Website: walmart
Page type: payment
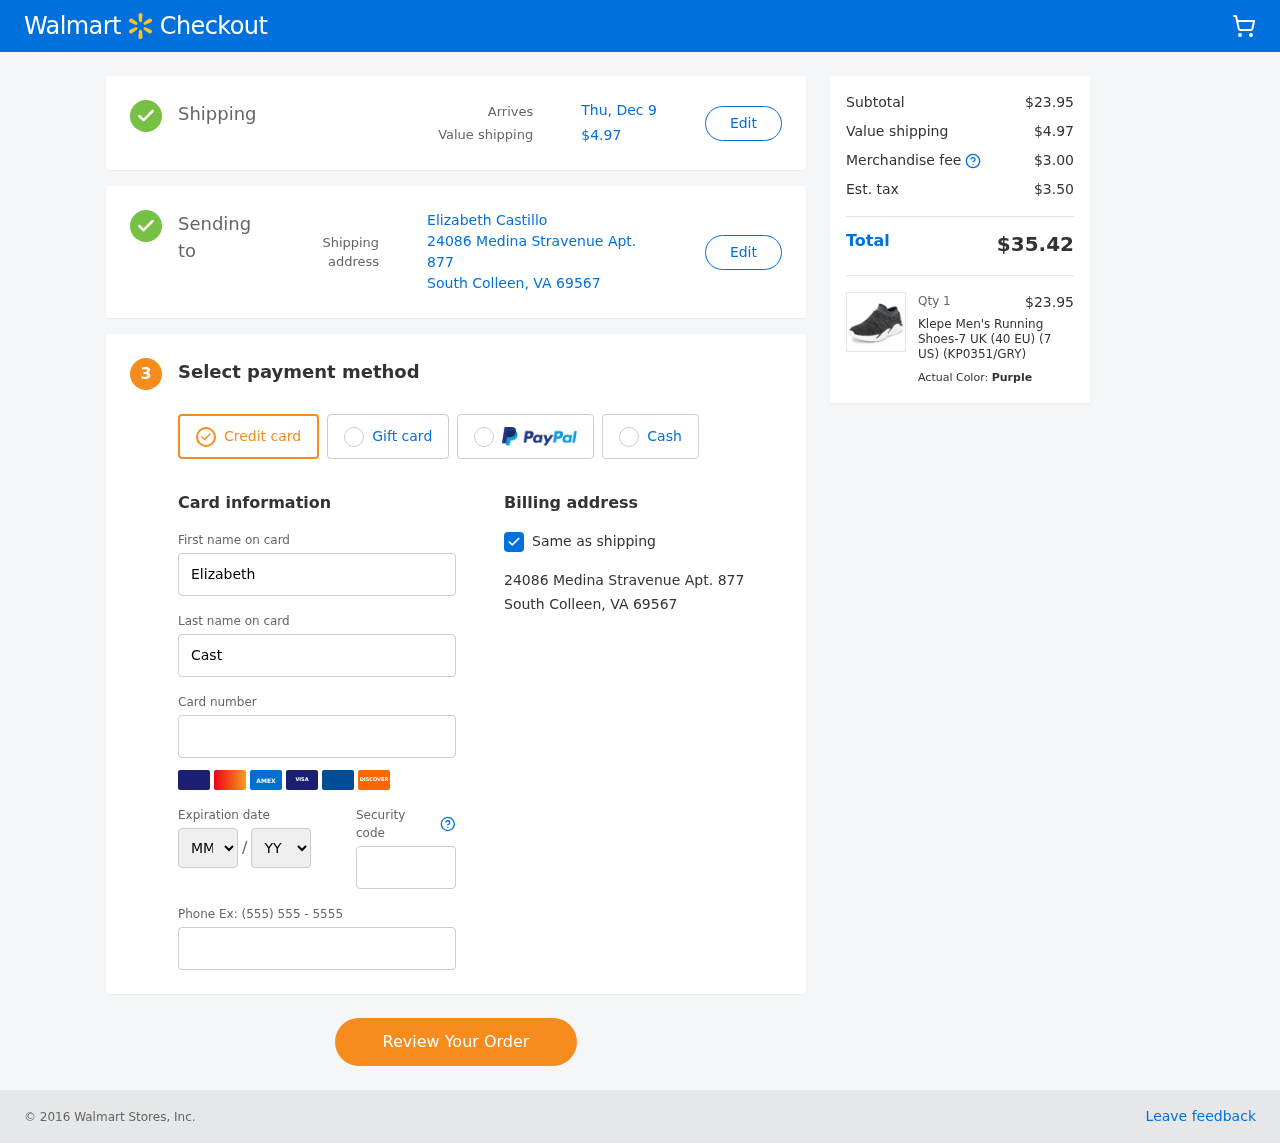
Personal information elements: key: PII_CARD_EXPIRY_MONTH
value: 05
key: PII_CARD_EXPIRY_YEAR
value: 26
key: PII_CITY_STATE_ZIP
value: South Colleen, VA 69567
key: PII_FULLNAME
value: Elizabeth Castillo
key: PII_STREET
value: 24086 Medina Stravenue Apt. 877
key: PII_FIRSTNAME
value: Elizabeth
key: PII_LASTNAME
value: Castillo
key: PII_CARD_NUMBER
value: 2242 5430 1963 3455
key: PII_CARD_CVV
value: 520
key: PII_PHONE
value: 3492510509
Product elements: key: PRODUCT1_NAME
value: Klepe Men's Running Shoes-7 UK (40 EU) (7 US) (KP0351/GRY)
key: PRODUCT1_PRICE
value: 23.95
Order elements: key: ORDER_DELIVERY_DATE
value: Thu, Dec 9
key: ORDER_SHIPPING_COST
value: $4.97
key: ORDER_SUBTOTAL
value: $23.95
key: ORDER_MERCHANDISE_FEE
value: $3.00
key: ORDER_TAX
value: $3.50
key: ORDER_TOTAL
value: $35.42
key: ORDER_NUM_ITEMS
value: Qty 1